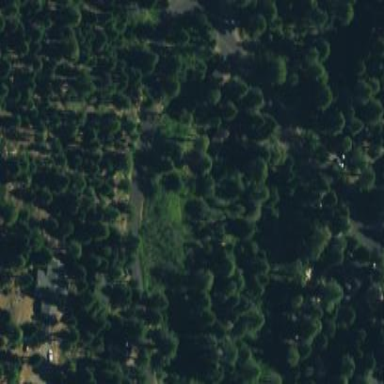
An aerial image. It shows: Evergreen needle-leaved forest.